Field crop: maize
Growth stage: 2
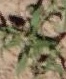
Species: atriplex